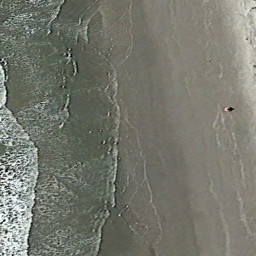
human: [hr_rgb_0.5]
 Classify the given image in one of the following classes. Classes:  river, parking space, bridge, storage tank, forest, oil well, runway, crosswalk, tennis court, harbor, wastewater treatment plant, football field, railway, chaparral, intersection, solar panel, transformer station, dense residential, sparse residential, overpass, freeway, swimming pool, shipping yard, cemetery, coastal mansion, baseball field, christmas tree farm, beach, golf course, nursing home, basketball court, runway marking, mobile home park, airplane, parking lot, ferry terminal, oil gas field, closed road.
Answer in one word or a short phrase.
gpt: beach